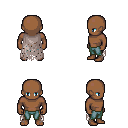
a pixel art fantasy rpg character, male body template, human, dark skin, gray tattered cape, teal pants, plain hairstyle, four views (front, back, left, right), 2x2 character sprite sheet, small pixel art, hard edges, no anti-aliasing